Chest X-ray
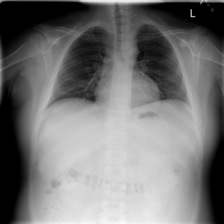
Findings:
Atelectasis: negative
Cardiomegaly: negative
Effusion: negative
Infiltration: negative
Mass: negative
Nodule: negative
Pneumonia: negative
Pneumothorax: negative
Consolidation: negative
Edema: negative
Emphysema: negative
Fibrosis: negative
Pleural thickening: negative
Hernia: negative